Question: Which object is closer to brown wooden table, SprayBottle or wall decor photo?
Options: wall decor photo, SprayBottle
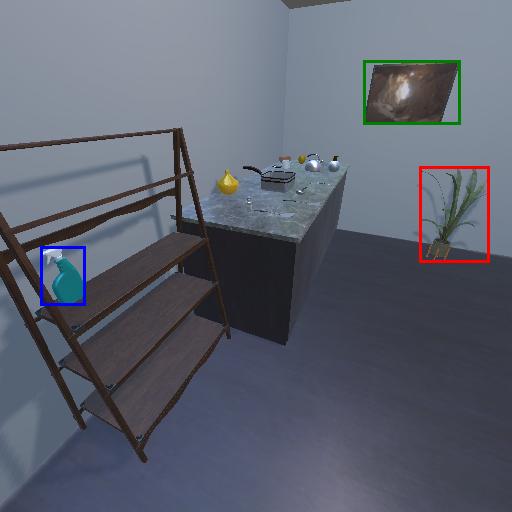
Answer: wall decor photo